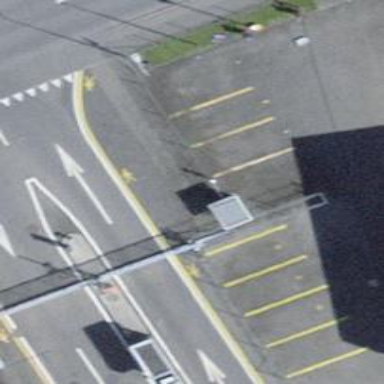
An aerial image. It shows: Lift gate barrier.